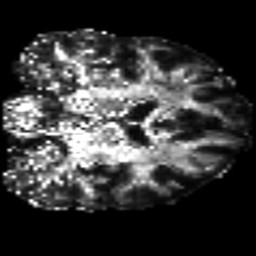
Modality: FA
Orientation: coronal
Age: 25
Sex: male
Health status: ill
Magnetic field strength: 3 T
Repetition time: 9 s
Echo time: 0.093 s